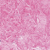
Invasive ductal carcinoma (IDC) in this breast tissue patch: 0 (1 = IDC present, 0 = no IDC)